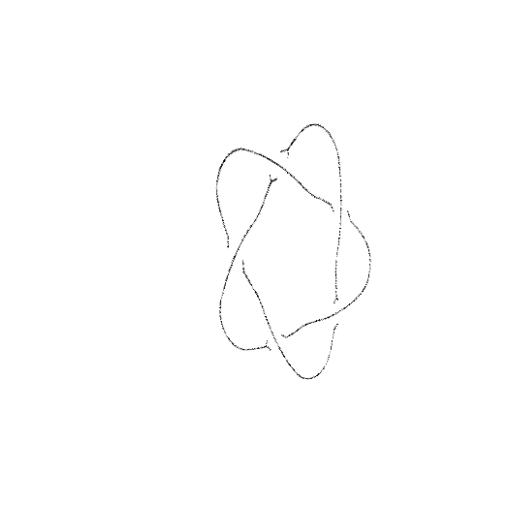
Crossing number: 5